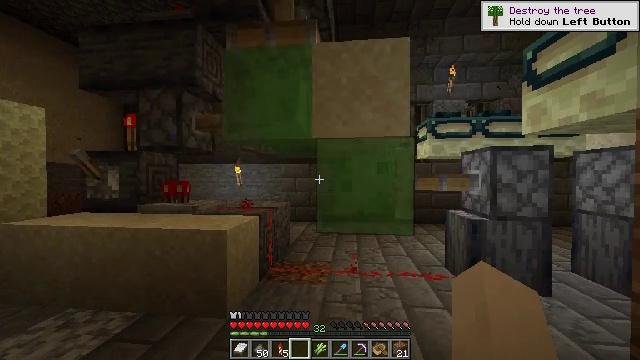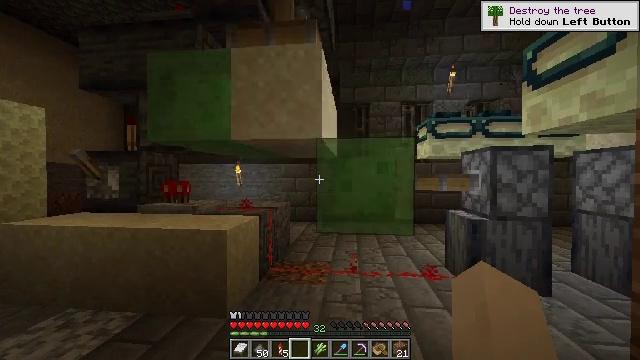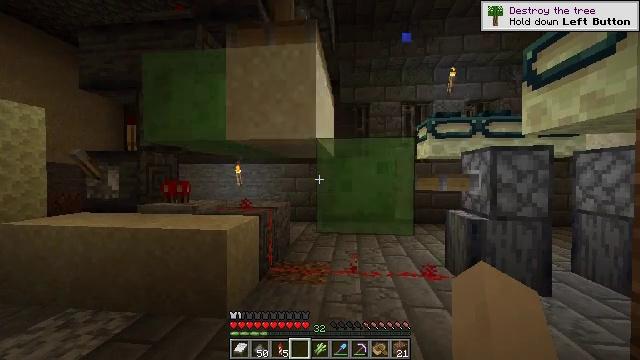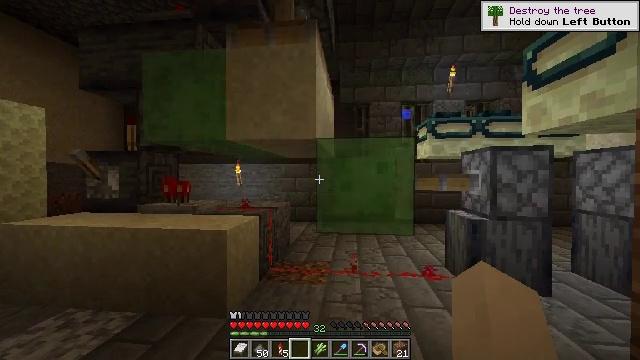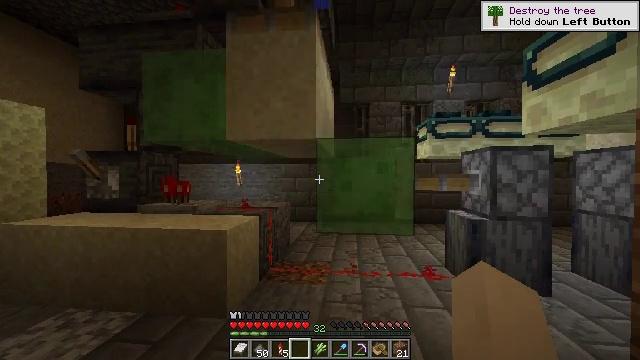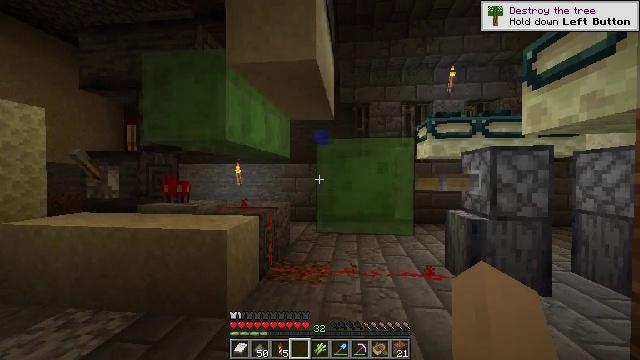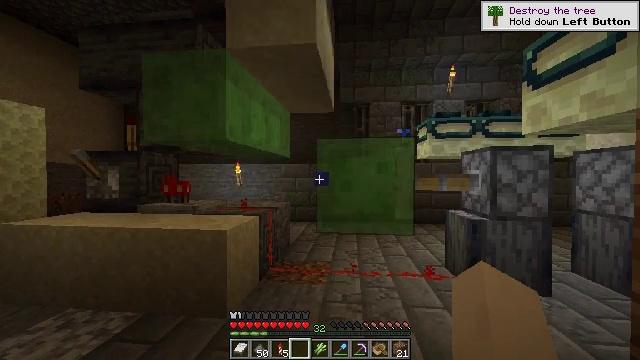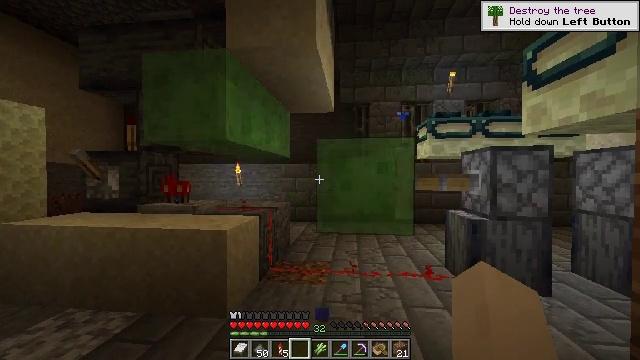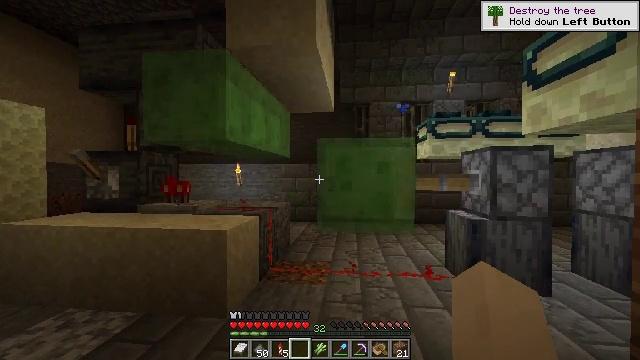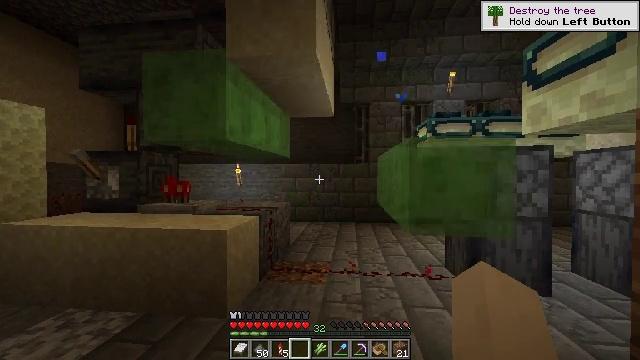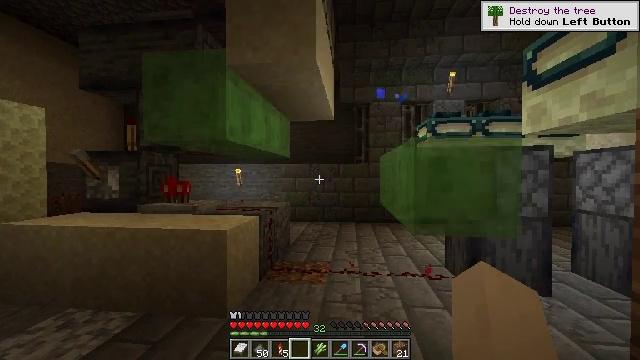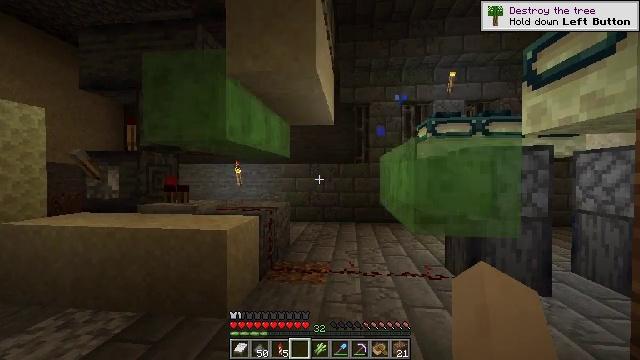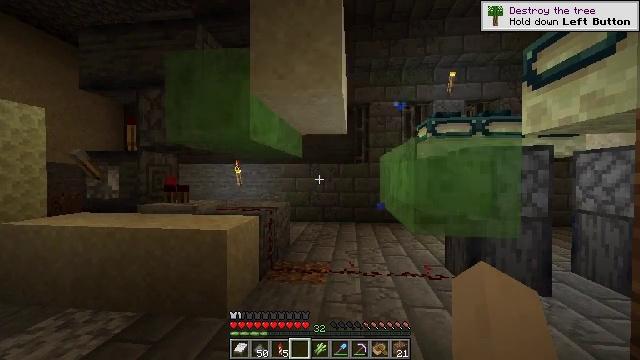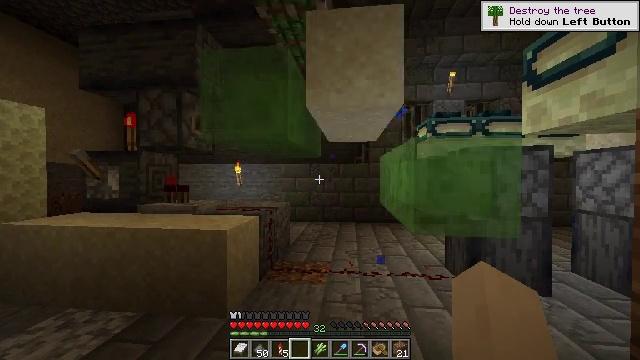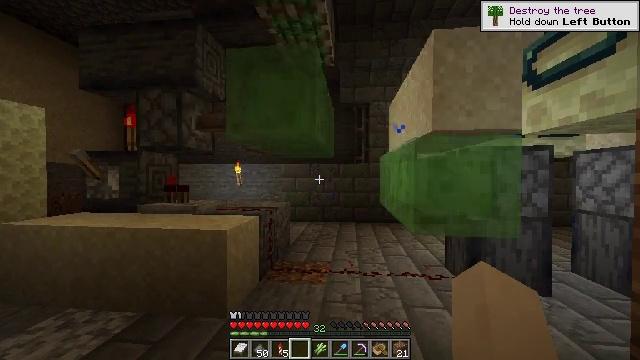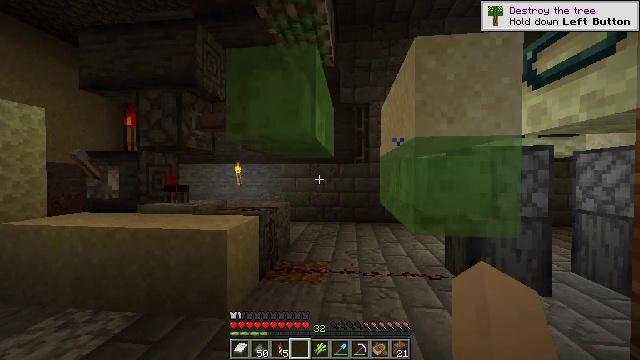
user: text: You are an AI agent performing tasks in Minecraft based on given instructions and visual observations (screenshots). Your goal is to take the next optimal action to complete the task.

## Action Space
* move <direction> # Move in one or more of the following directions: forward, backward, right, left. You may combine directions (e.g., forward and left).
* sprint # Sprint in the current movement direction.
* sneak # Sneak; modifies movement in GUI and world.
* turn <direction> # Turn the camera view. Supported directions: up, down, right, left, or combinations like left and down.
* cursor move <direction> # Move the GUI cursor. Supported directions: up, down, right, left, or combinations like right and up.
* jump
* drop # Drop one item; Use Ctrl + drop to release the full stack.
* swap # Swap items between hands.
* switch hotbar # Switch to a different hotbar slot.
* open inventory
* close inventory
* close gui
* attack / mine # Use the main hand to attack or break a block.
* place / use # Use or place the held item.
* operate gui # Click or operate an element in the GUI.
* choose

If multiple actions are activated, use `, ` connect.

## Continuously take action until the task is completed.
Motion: motion action
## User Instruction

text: Break the slime block to collect it.
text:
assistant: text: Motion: no_op
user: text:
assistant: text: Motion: no_op
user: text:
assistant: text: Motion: no_op
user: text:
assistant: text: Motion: no_op
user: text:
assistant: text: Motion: no_op
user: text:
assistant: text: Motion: no_op
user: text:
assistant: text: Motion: no_op
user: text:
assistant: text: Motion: no_op
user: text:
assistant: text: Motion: no_op
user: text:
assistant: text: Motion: no_op
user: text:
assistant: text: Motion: no_op
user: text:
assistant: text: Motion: no_op
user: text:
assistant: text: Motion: no_op
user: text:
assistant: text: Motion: no_op
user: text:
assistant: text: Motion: no_op
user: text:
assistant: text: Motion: no_op
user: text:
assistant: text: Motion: no_op
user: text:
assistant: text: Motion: no_op
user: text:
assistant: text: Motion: no_op
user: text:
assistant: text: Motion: no_op
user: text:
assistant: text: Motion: no_op
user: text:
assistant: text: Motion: no_op
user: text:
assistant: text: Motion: no_op
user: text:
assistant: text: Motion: no_op
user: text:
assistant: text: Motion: turn left and up
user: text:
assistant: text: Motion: turn left and up
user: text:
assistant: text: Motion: no_op
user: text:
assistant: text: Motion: turn right
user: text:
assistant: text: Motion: turn right and down
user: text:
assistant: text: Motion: no_op